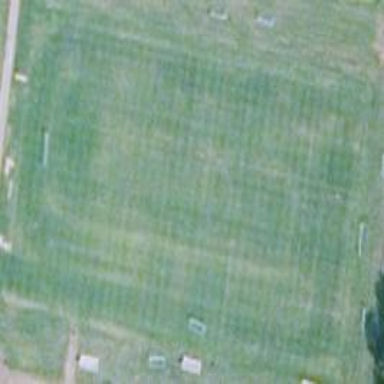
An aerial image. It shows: Soccer pitch for leisureland activities.